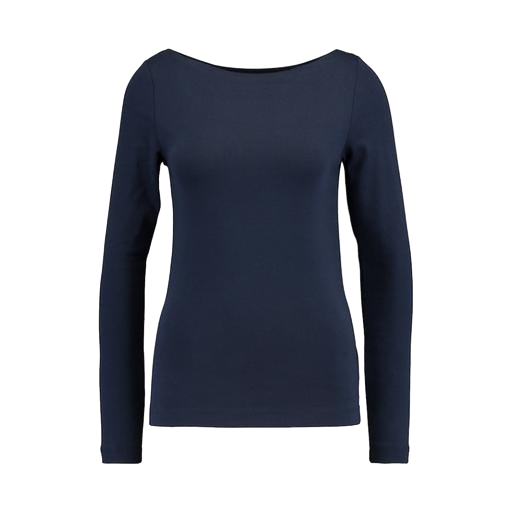
long-sleeve t-shirt only macy, longsleeve t-shirt, blue petite boat-neck t-shirt only macy, white background